Question: How to change the name of "Modifier" field in edit configuration of jira gadget- I want to change "Modifier" to "Edit Title "
- List item
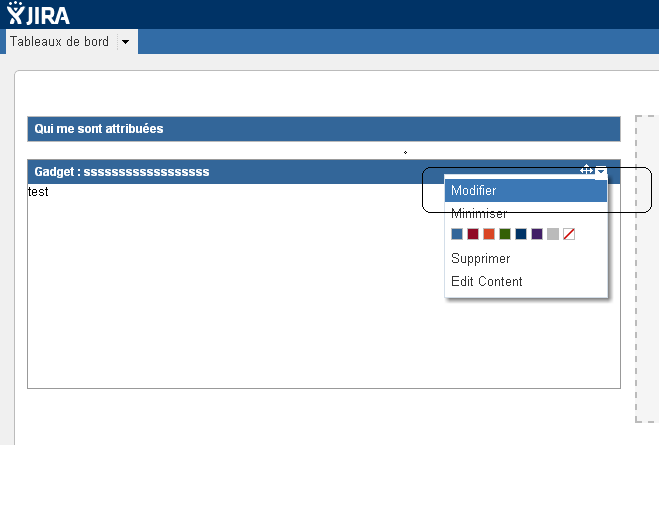
Answer: Probably defined in
atlassian-gadgets-dashboard/plugin/src/main/resources/com/atlassian/gadgets/dashboard/internal/i18n_fr.properties
which would require rebuilding the plugin that provides standard gadgets for JIRA. Not an easy thing but possible.